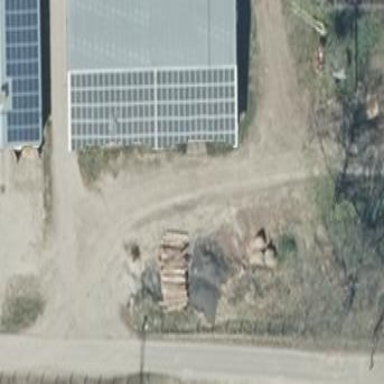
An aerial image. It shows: Gabled roof on farm auxiliary building with solar photovoltaic panel generator providing electricity through small installation. The orientation of the roof is along the direction of the generator.